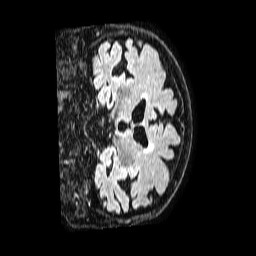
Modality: FLAIR
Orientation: coronal
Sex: female
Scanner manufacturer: philips
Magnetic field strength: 1.5 T
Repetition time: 4.8 s
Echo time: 0.3 s